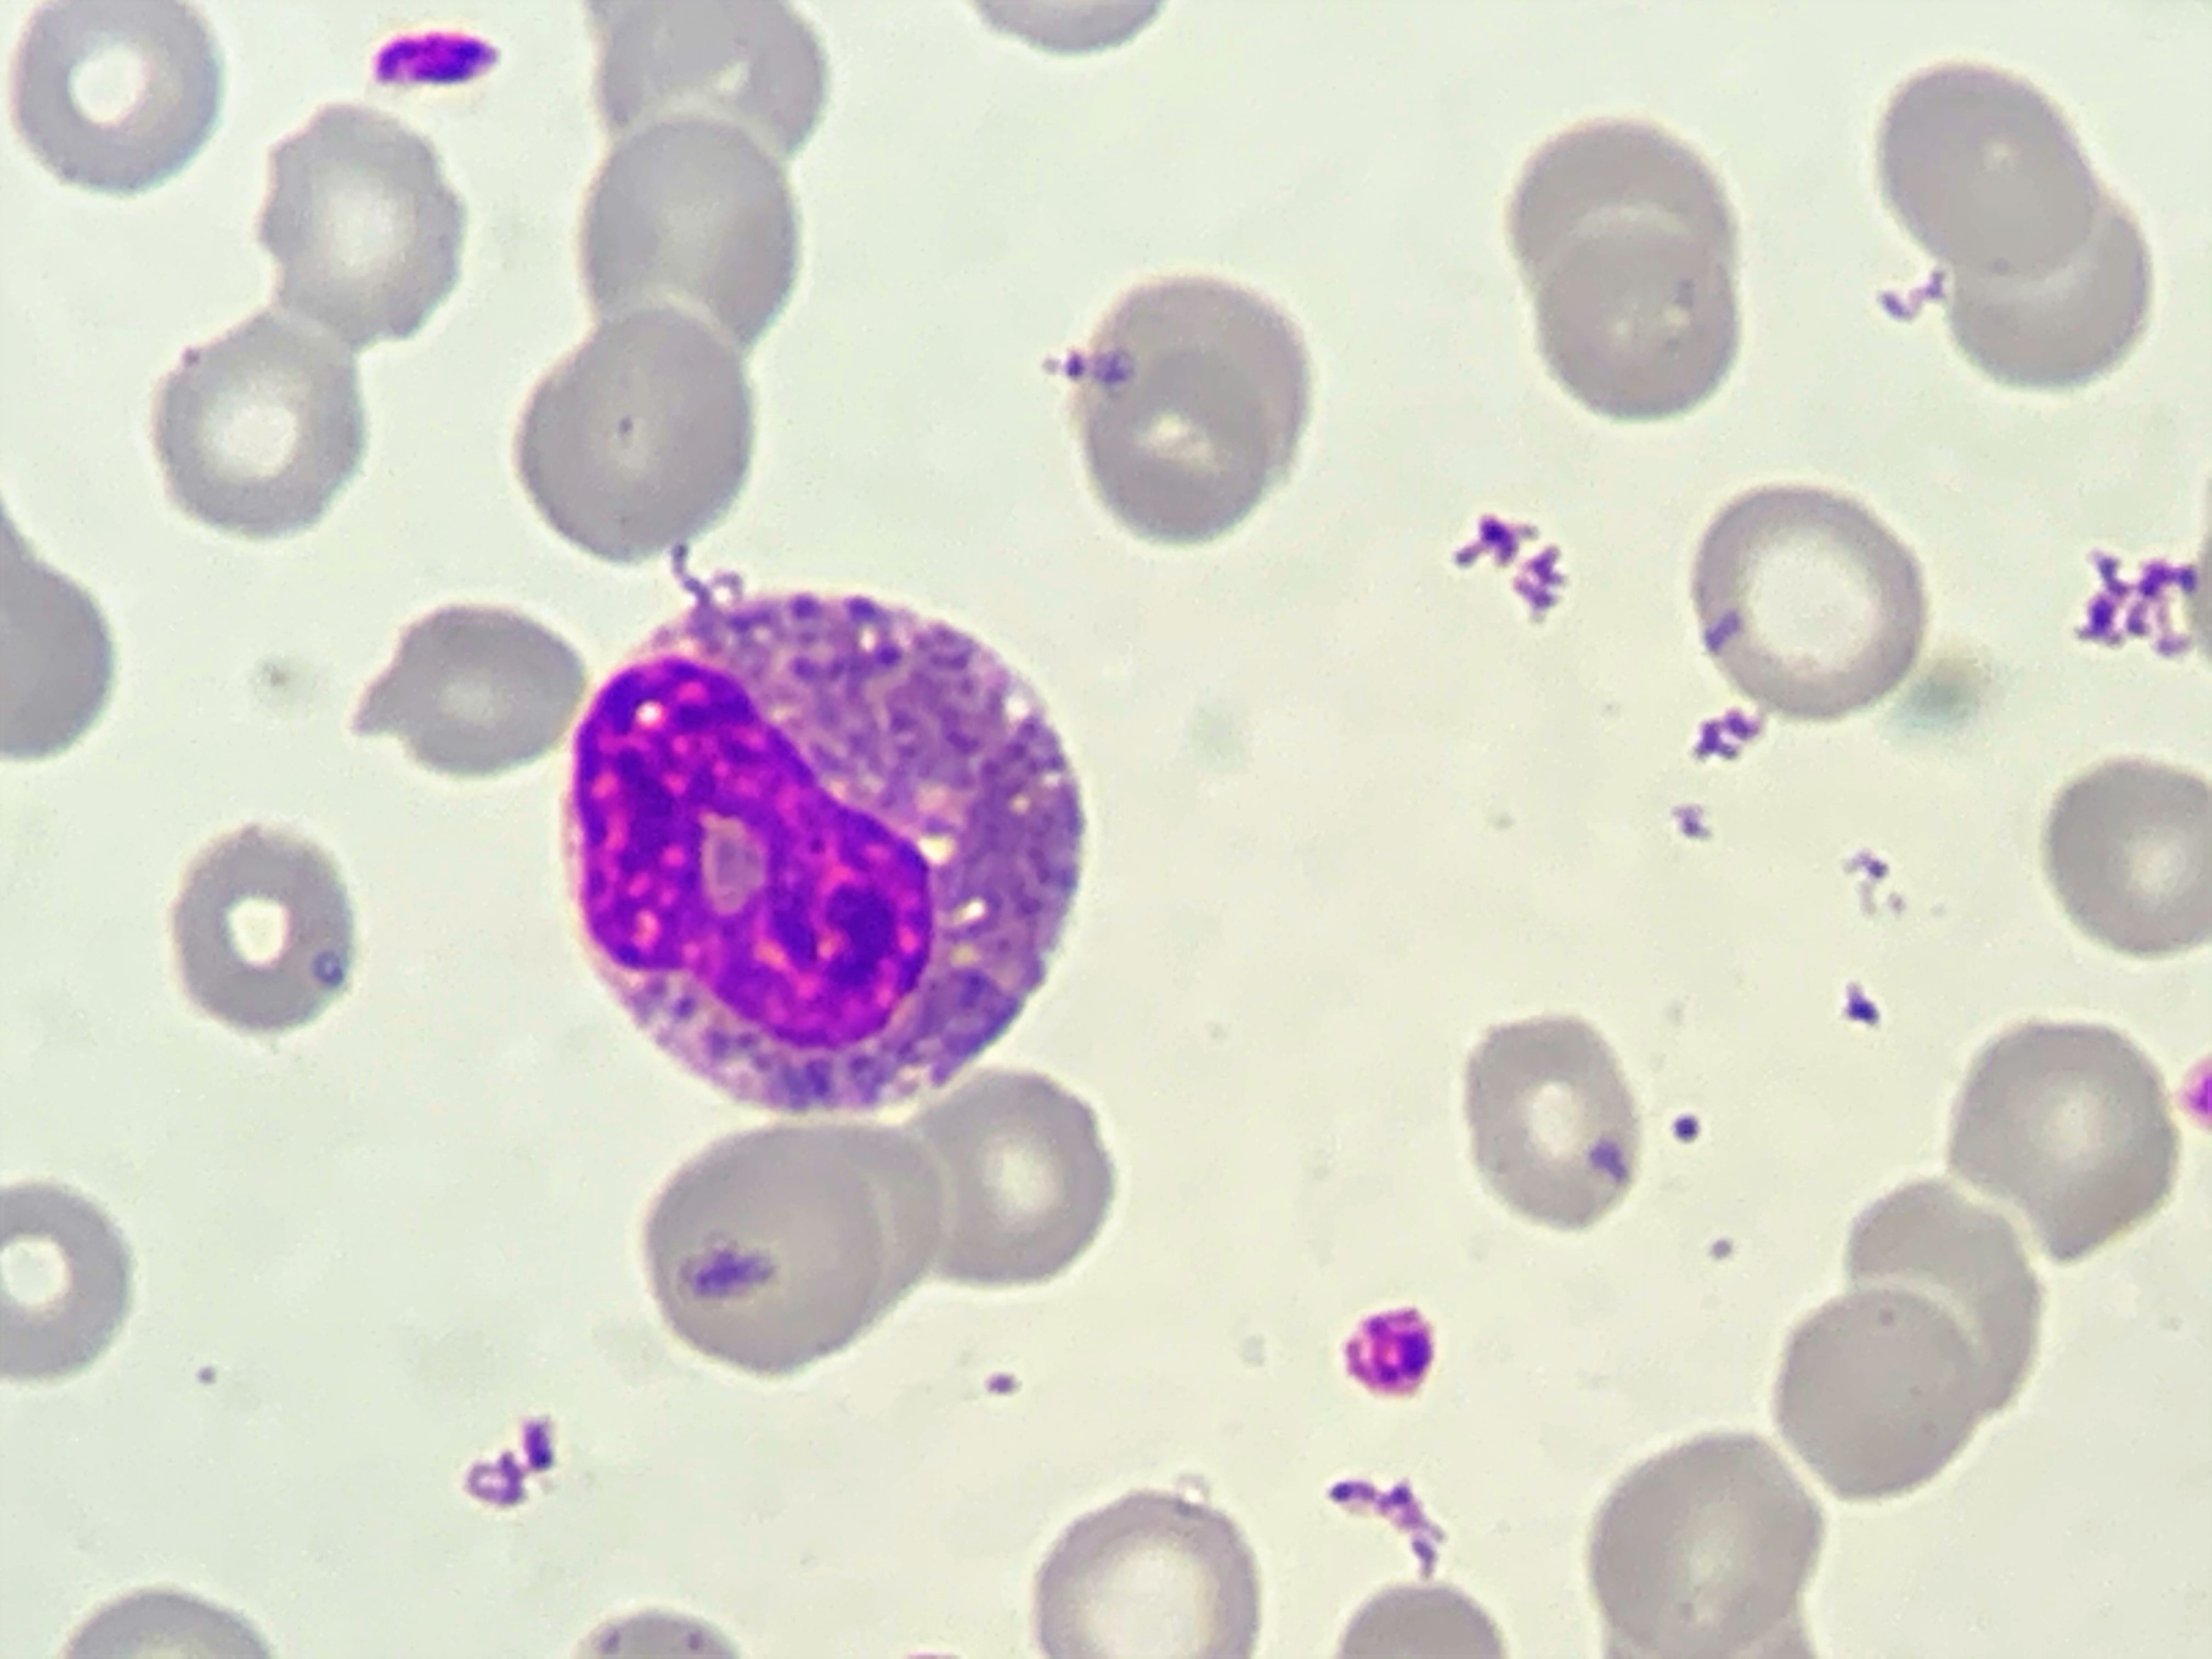
Cell type: EOSINOPHILS